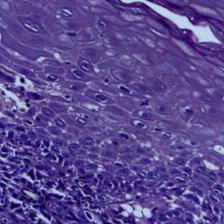
Diagnosis: OSCC